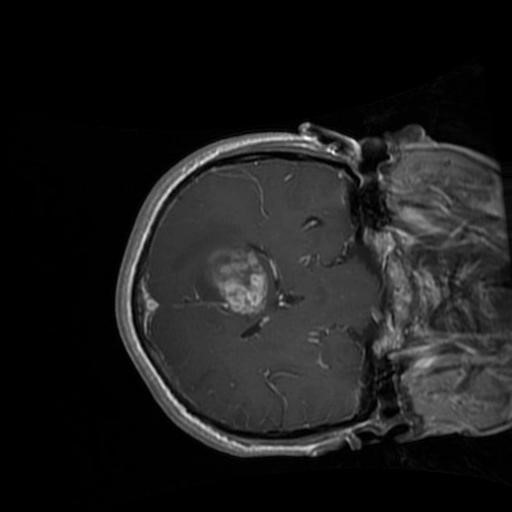
Label: brain_glioma